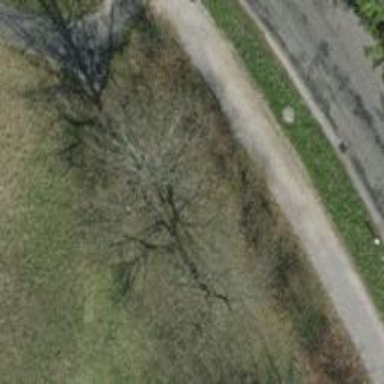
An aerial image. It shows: Designated asphalt cartpath for golf carts on path.